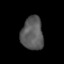
Tissue: skin
Cell type: Fibroblasts
Senescence score: 0.695
Nuclear area (px): 717
Mean DAPI intensity: 89.852